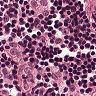
Metastatic tissue present: no